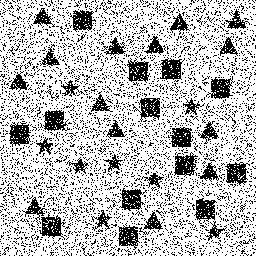
Squares: 14
Triangles: 14
Stars: 8
Total shapes: 36